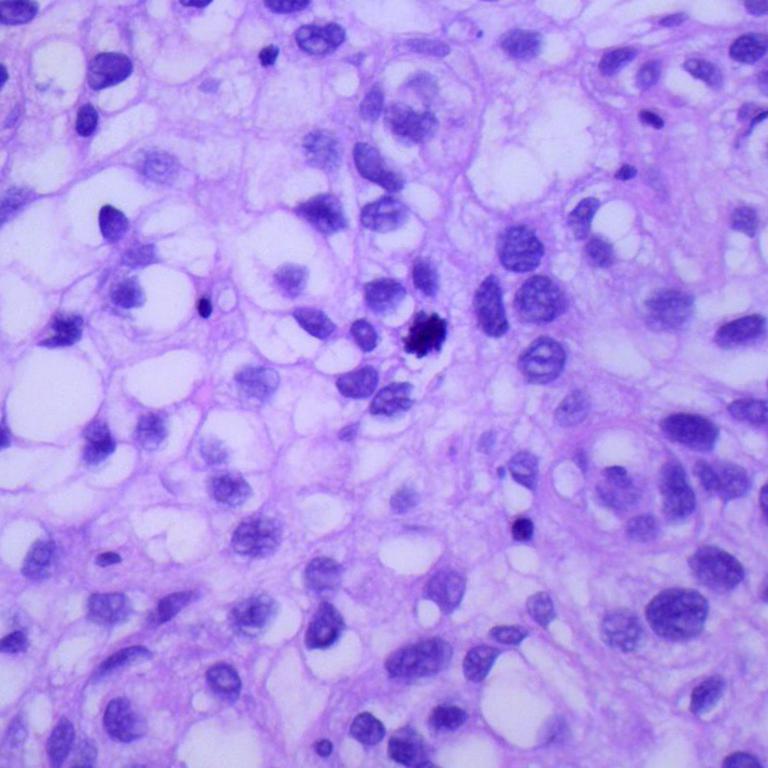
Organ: lung
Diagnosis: squamous carcinomas